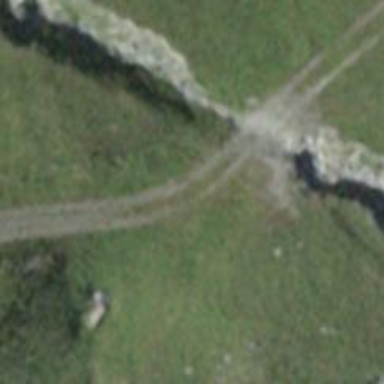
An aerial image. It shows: Track road passing over bridge with grade 3 tracktype.